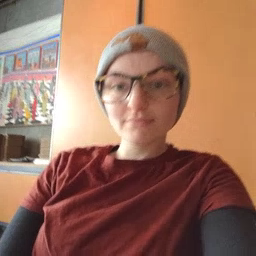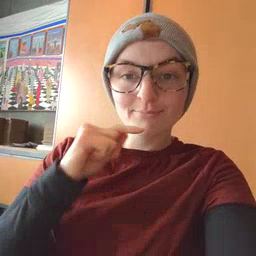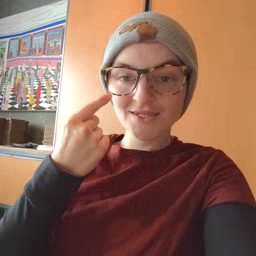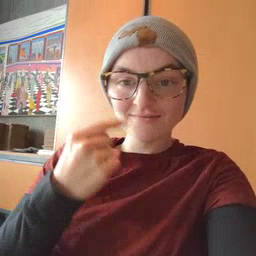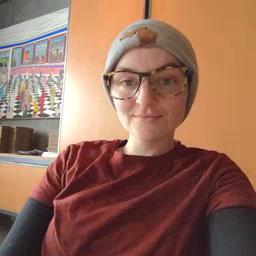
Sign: smile